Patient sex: M
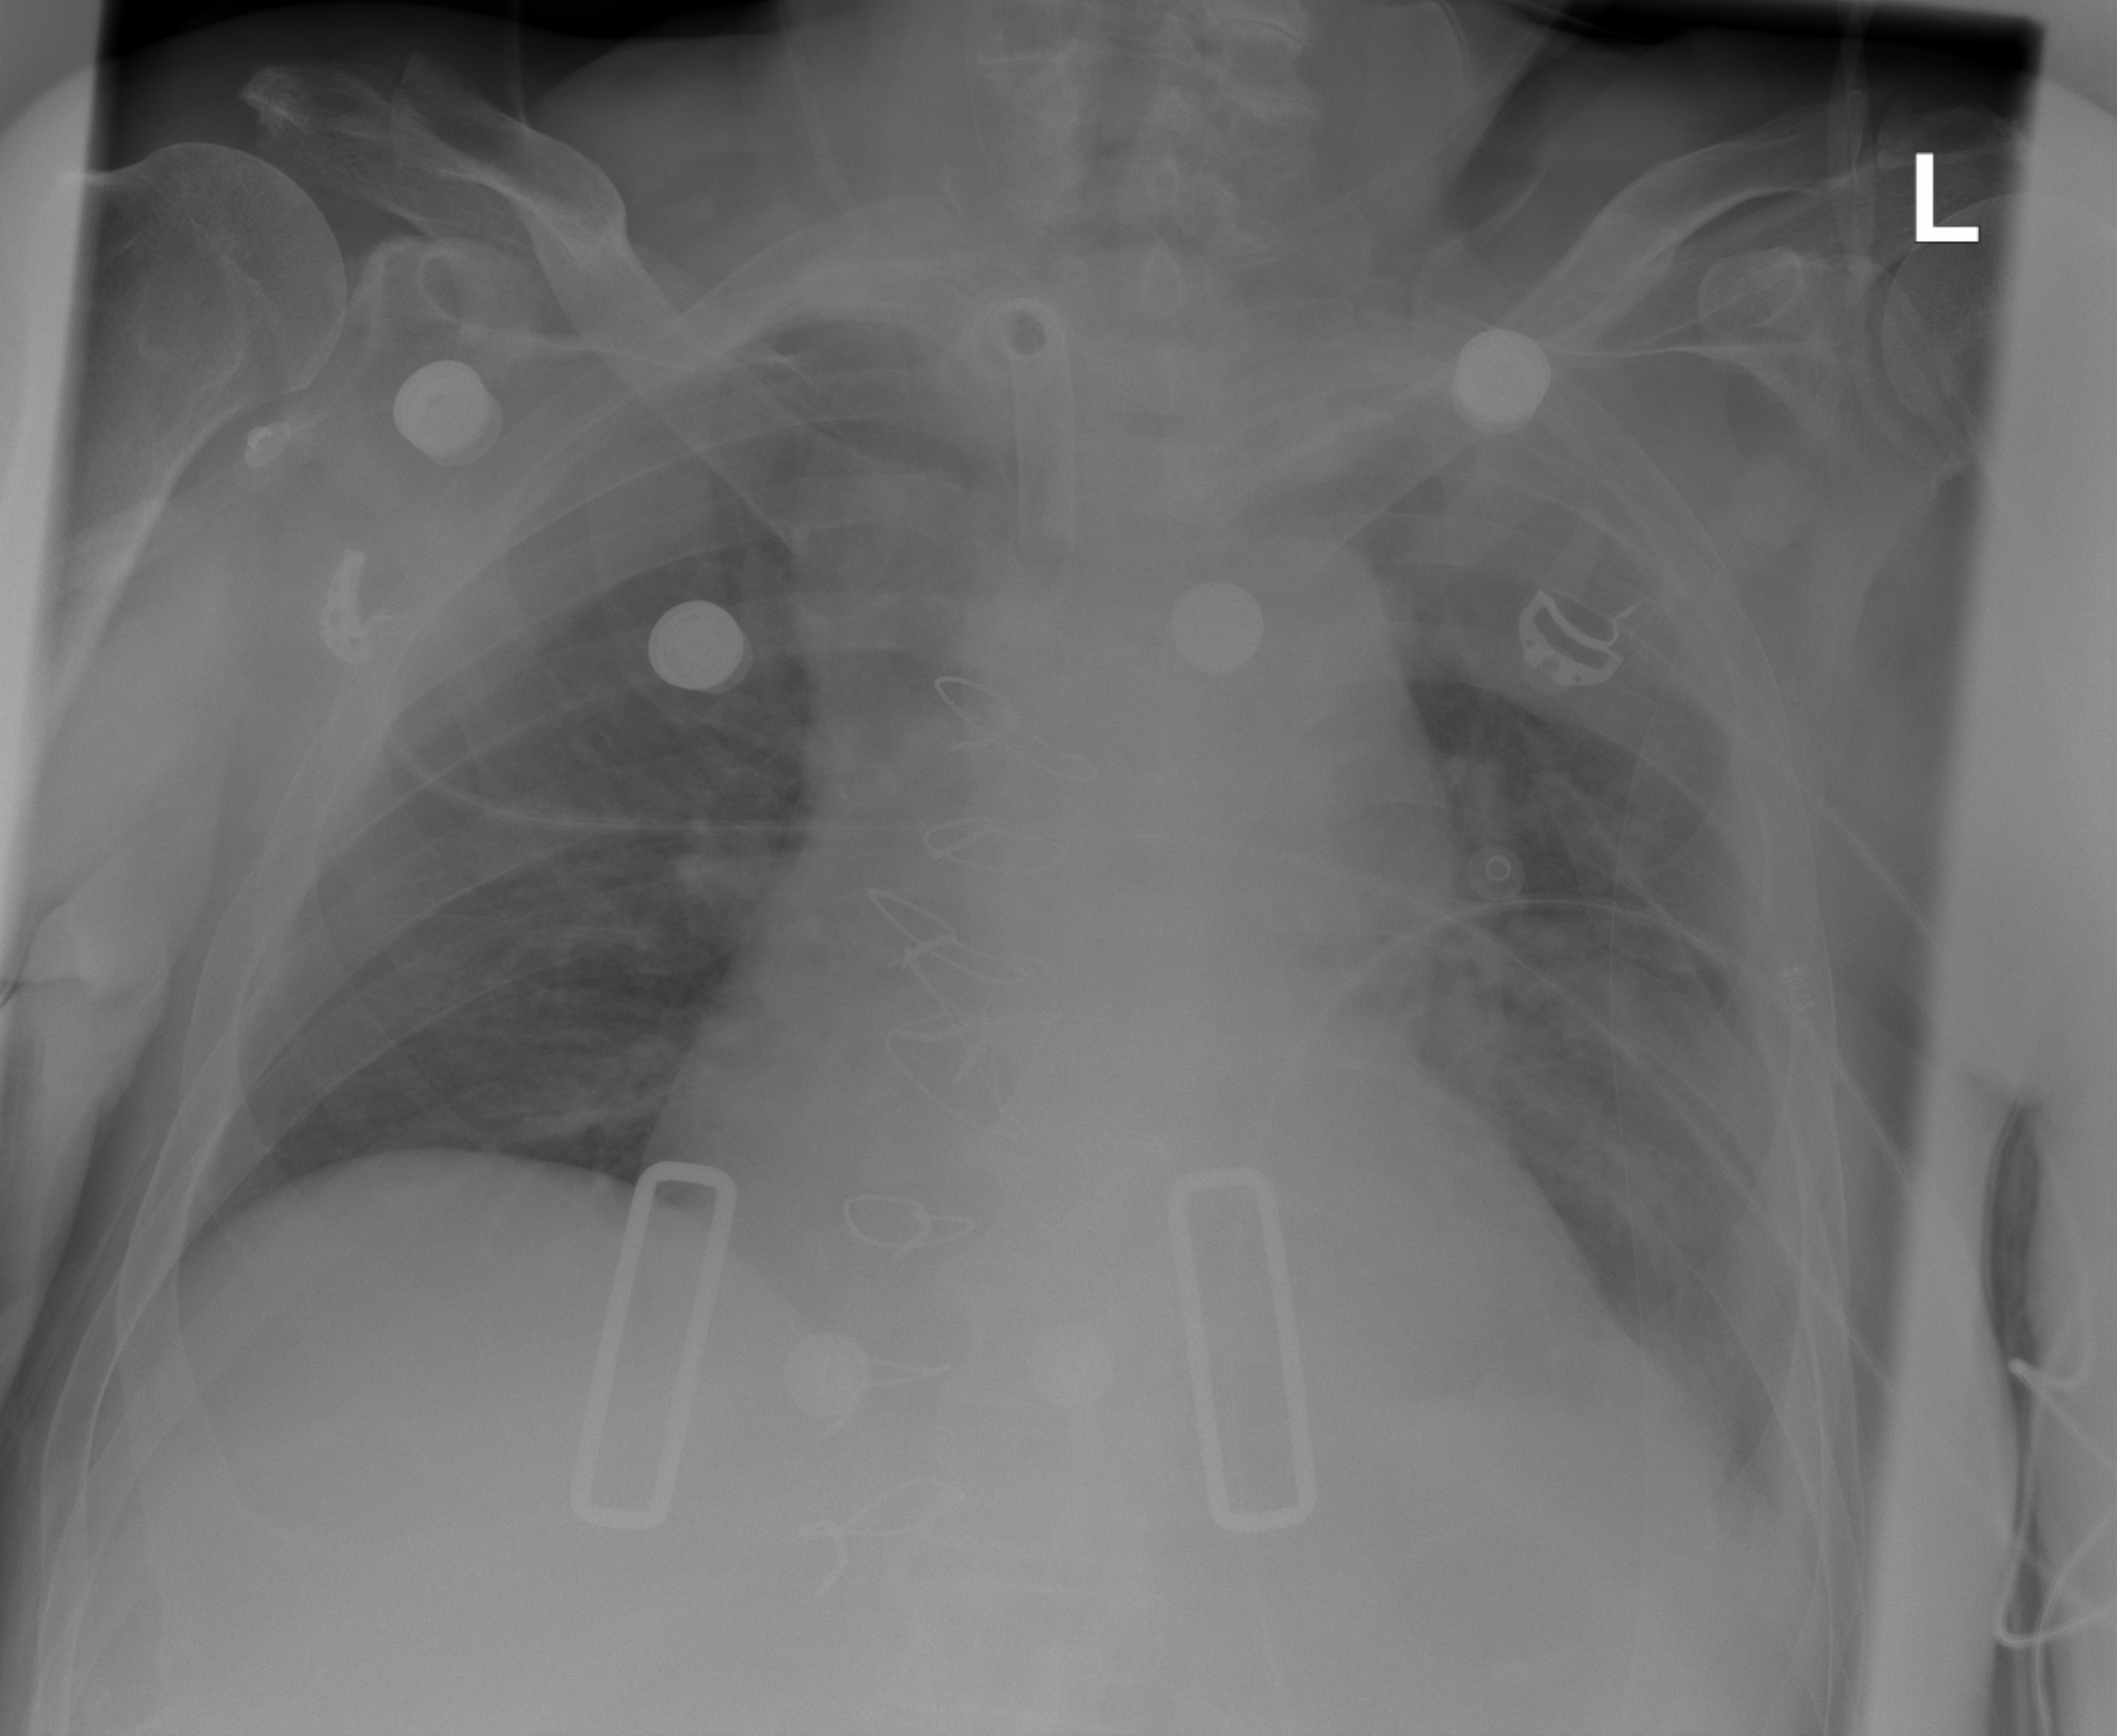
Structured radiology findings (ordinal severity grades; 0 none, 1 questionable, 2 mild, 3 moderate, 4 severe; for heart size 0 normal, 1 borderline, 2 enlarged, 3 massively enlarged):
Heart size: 2
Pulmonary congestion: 0
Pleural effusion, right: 0
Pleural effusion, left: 2
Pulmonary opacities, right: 0
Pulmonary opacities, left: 0
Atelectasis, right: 1
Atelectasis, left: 2